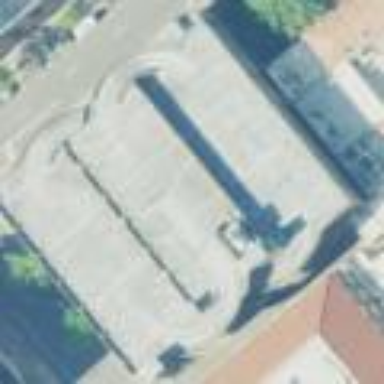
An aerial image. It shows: Multi-storey parking facility with concrete surface.